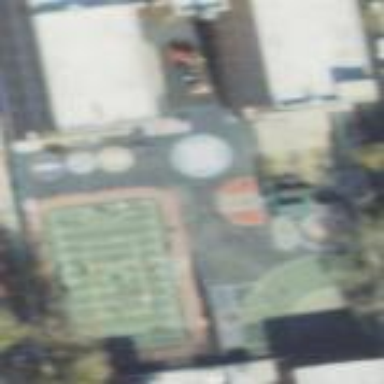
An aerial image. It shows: Recreation ground with playground.